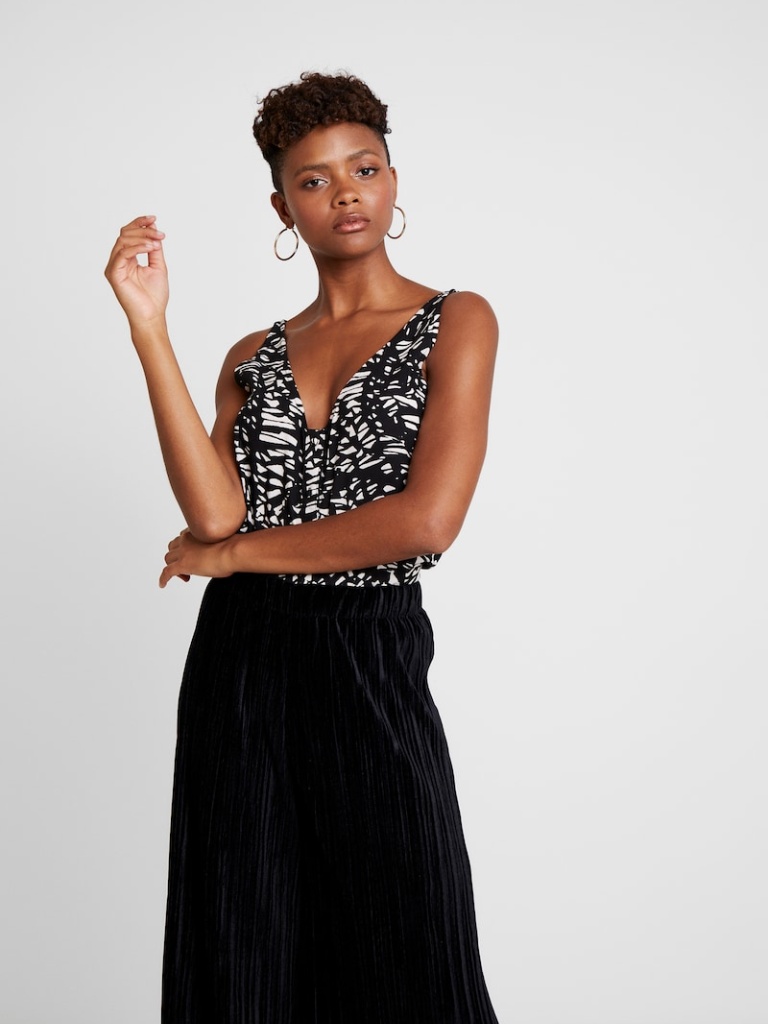
cotton tight sleeveless hip length Fully Tucked in v-neck tank